Interaction volume radius: 5 \u00c5
Interaction volume height: 25 \u00c5
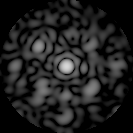
Disorder parameter: 0.5464